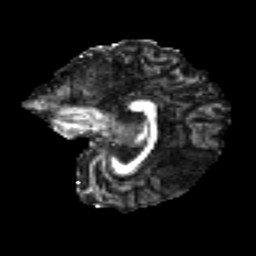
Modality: FA
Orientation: sagittal
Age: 42
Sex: female
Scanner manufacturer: ge
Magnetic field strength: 3 T
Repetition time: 7.8 s
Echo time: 0.0611 s